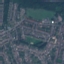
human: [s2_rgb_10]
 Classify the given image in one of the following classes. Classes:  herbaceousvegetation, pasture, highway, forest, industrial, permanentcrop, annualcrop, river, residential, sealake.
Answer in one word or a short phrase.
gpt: Residential